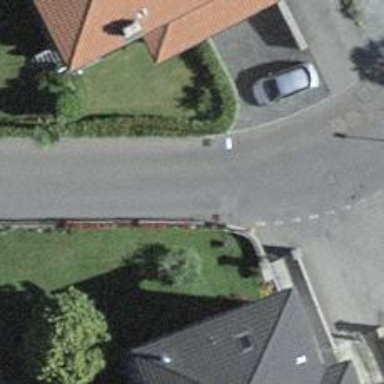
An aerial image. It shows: Smooth asphalt road in residential area.